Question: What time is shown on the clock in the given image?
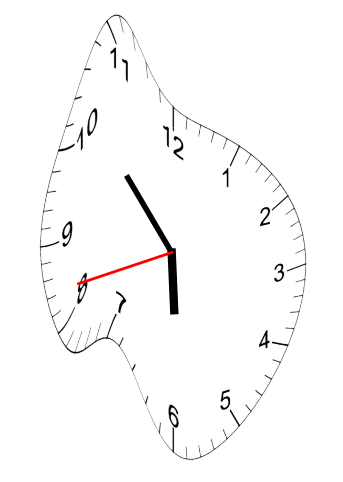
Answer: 05:52:42